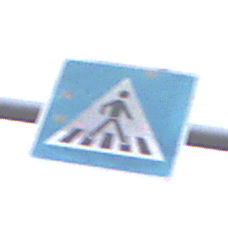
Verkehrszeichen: FussgaengerueberwegLinks
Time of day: MorningAfternoon
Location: Outdoor (RoadRail)
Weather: Overcast
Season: NotSpecified
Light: Natural